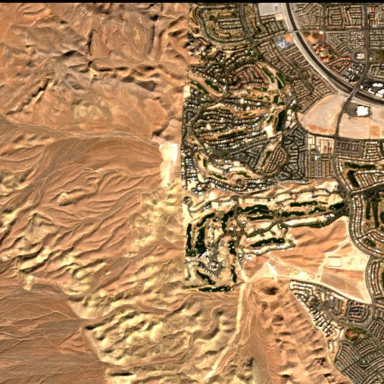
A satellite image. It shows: Golf course.